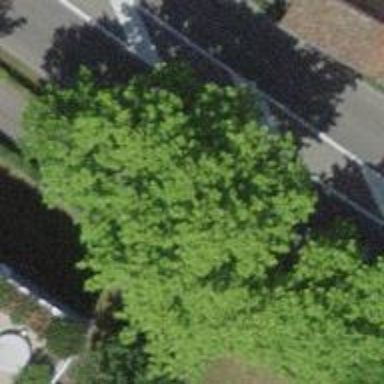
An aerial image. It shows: Urban area with trees.